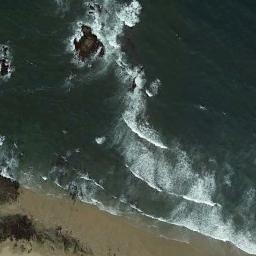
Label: beach